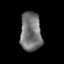
Tissue: prostate
Cell type: T cells
Senescence score: 0.3318
Nuclear area (px): 806
Mean DAPI intensity: 115.883